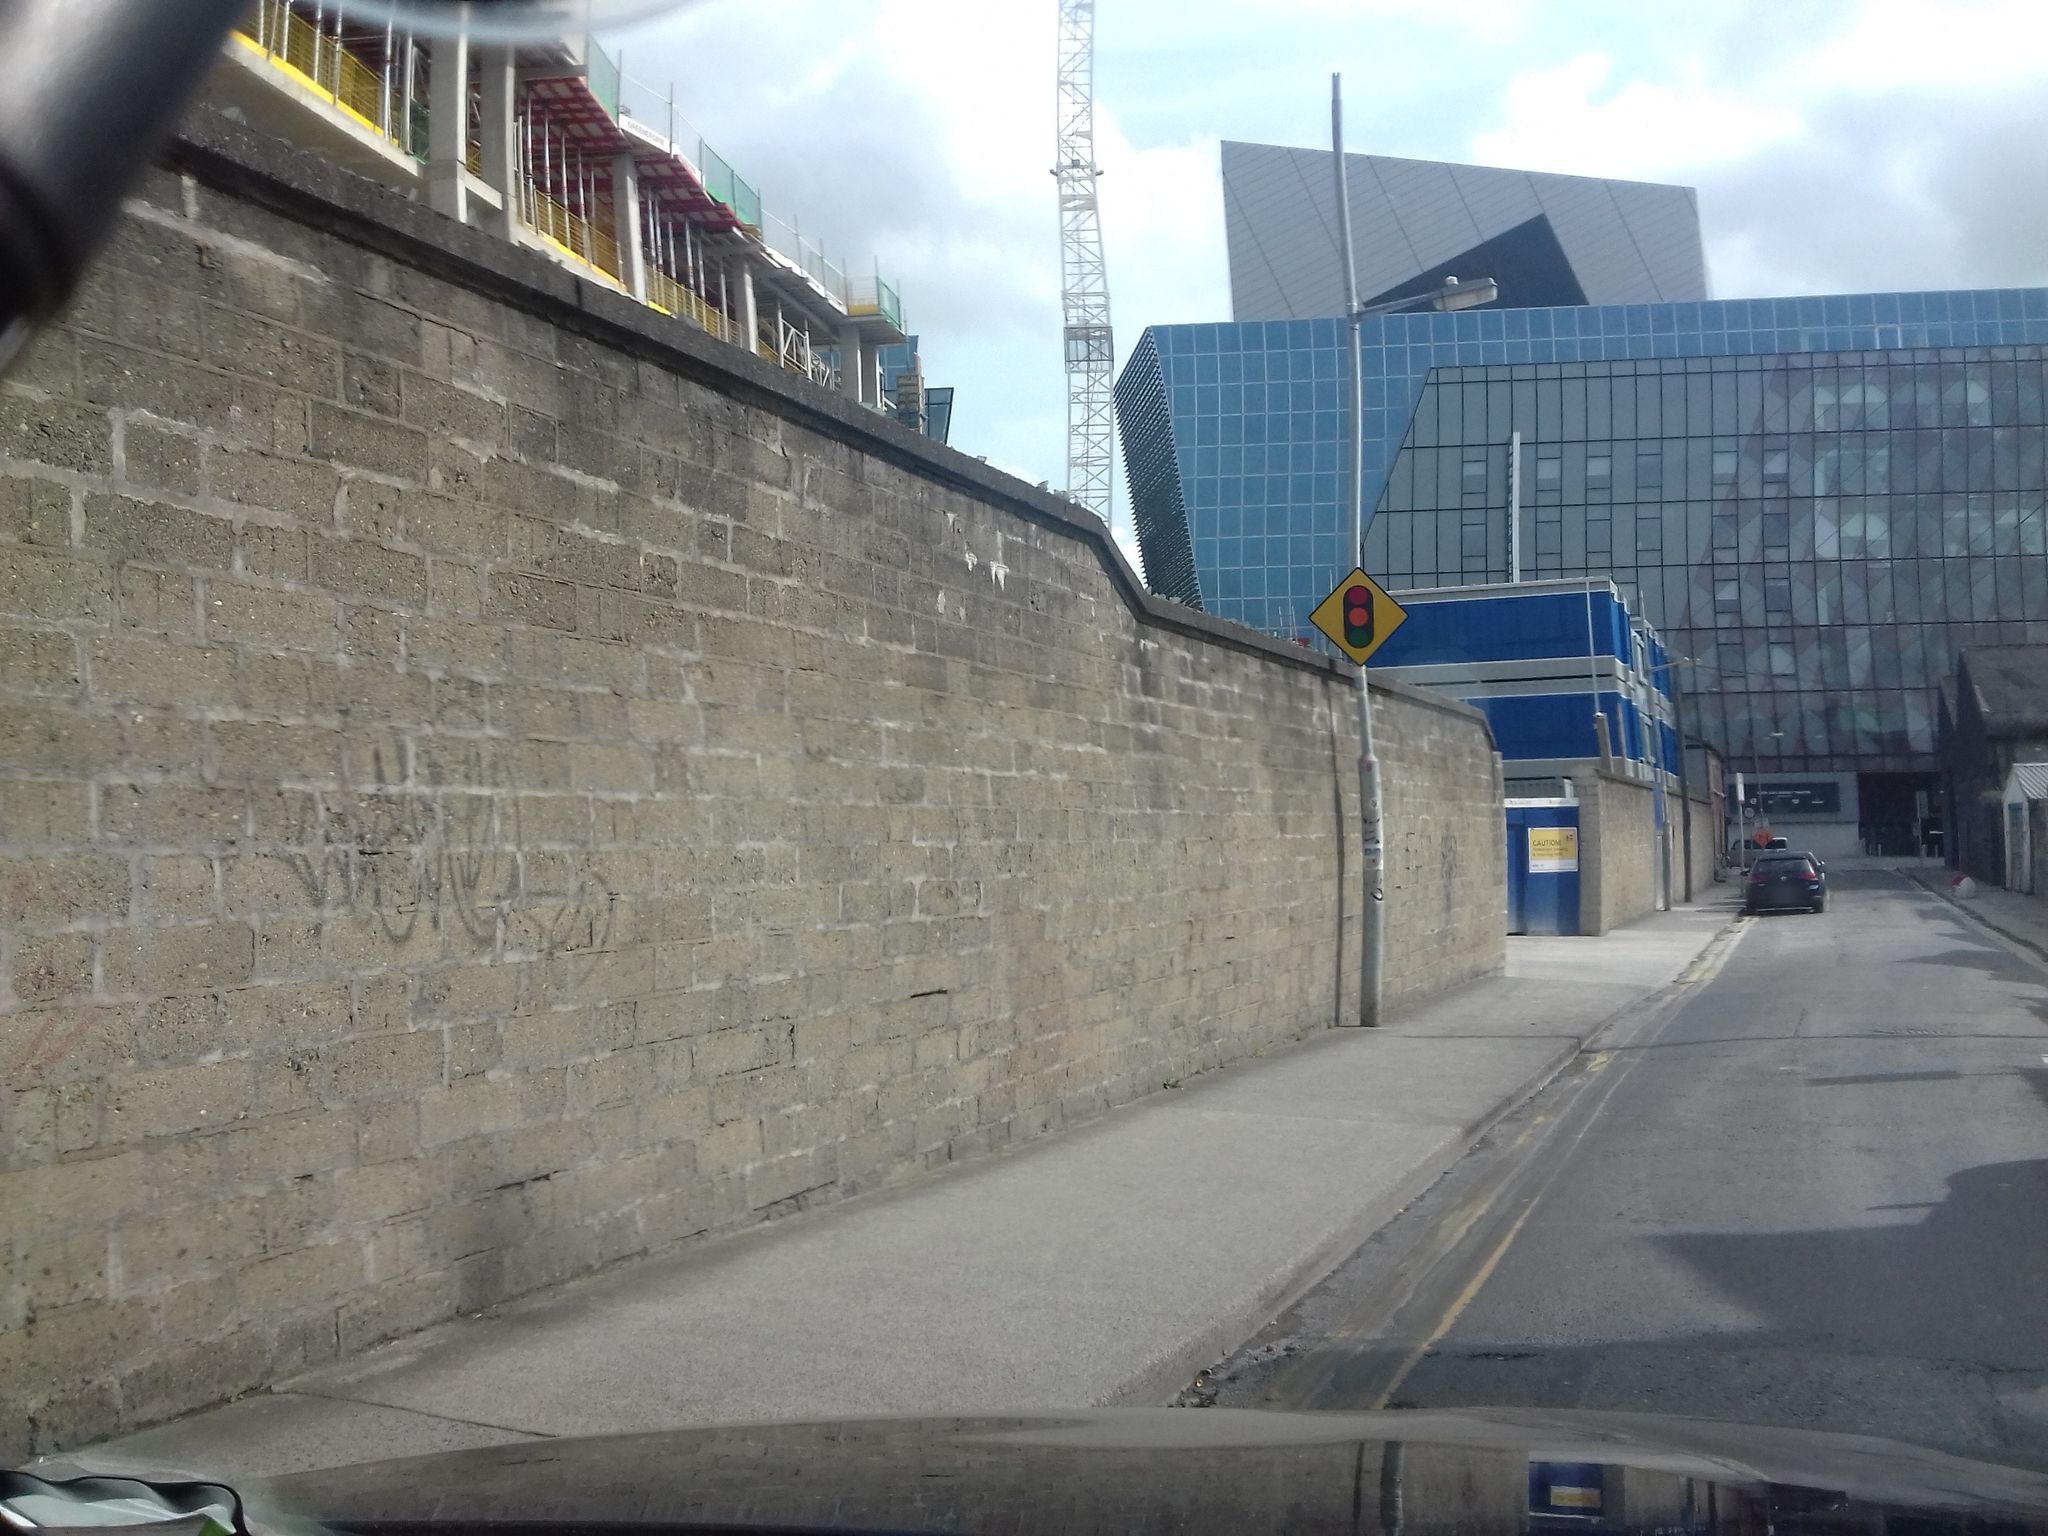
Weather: cloudy
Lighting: day
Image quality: good
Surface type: driving surface
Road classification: tertiary
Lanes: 2
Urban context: urban centre
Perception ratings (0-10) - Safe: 3.71, Lively: 4.5, Beautiful: 7.68, Boring: 7.27, Depressing: 6.7, Wealthy: 7.44